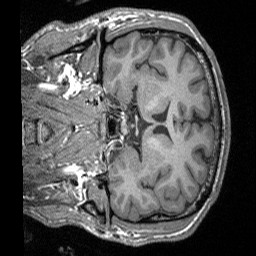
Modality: T1w
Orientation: coronal
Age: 33
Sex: male
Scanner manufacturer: siemens
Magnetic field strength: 3 T
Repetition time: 1.9 s
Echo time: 0.00252 s